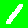
Digit: 1